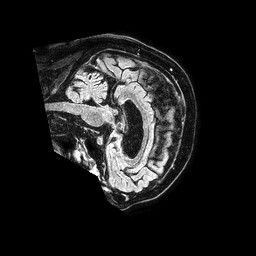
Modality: FLAIR
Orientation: sagittal
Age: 87
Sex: male
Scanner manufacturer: philips
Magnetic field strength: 1.5 T
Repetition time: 4.8 s
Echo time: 0.3 s